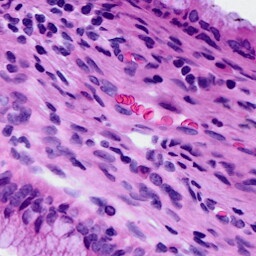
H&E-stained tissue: Cervix